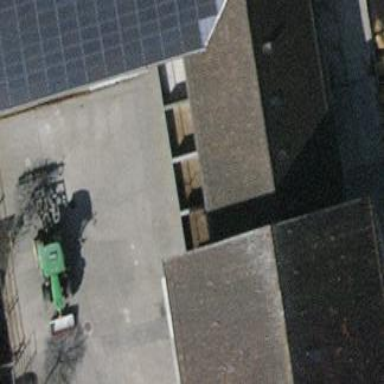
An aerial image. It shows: View of roof of building.